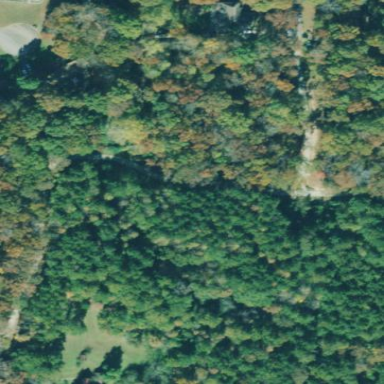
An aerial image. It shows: Serene woodland landscape.